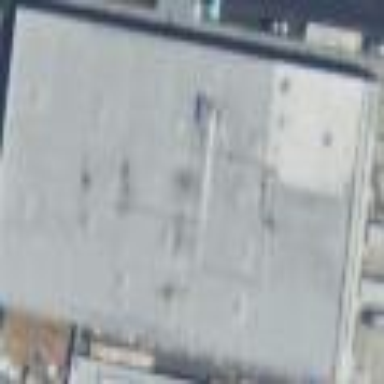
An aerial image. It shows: Industrial building.